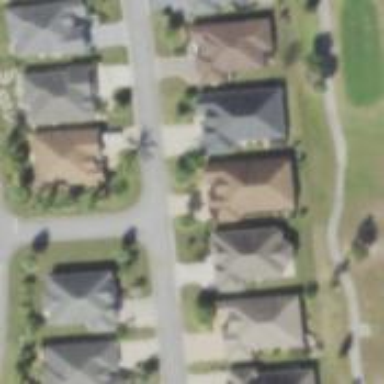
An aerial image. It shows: Residential road.